Question: I have transformed an XHTML file into other XHTML file with XSLT. It has been successfully transformed and the output looks the same as the desired one but the transformed output doesn't display anything when its opened in the browser and in dreamweaver also the color of all the tags remain black from '</head>' tag onward instead of usual multi-colors. Find the screen shot of my output attached and also my code. Please help me out to sort out this problem.
Thanking you!
'''
<?xml version="1.0" encoding="utf-8"?>
<!DOCTYPE html PUBLIC "-//W3C//DTD XHTML 1.0 Strict//EN"
"http://www.w3.org/TR/xhtml1/DTD/xhtml1-strict.dtd">
<html xmlns="http://www.w3.org/1999/xhtml">
<head>
<meta name="generator" content=
"HTML Tidy for Linux/x86 (vers 11 February 2007), see www.w3.org" />
<meta http-equiv="Content-type" content="text/html; charset=us-ascii" />
<script type="t/j" src="abc.js">
</script>
<title></title>
</head>
<body>
<div id="o">
<div id="m">
<div id="nD">
<p id="nT">Part 1</p>
</div>
<div class="TF" id="123">
<script type="t/j" src="xyz.js"></script>
<script type="t/j" src="abc.js"></script>
<div class="iD">
<img alt="" src="ic.gif" /> <span class="iDe">ABC</span><br />
<div class="iDev">
<div id="ta12" class="bl" style="dis:bl"></div>
<div class="q">
<div id="t0b" class="block">
1<span style="color">TEXT1</span>
</div><br />
T <input type="radio" name="o0" id="t0" onclick="getFeedback()" />
F <input type="radio" name="op0" id="f0" onclick="getFeedback()" />
<div id="18">C</div>
<div id="sfb"></div>
</div><br />
</div>
</div>
</div>
</div>
</div>
</body>
</html>
'''
'''
<?xml version="1.0"?>
<xsl:stylesheet xmlns:xsl="http://www.w3.org/1999/XSL/Transform" xmlns:xhtml="http://www.w3.org/1999/xhtml" xmlns="http://www.w3.org/1999/xhtml" version="1.0" exclude-result-prefixes="xhtml">
<xsl:output method="xml" indent="yes" encoding="UTF-8"/>
<xsl:strip-space elements="*"/>
<xsl:template match="@*|node()">
<xsl:copy>
<xsl:apply-templates select="@*|node()"/>
</xsl:copy>
</xsl:template>
<xsl:template match="xhtml:body">
<script type="t/j" src="pqr.js" xml:space="preserve"/>
<script type="t/j" src="stu.js" xml:space="preserve"/>
<body onload="loadPage()" onunload="unloadPage()">
<xsl:apply-templates select="@*|node()"/>
</body>
</xsl:template>
<xsl:template match="xhtml:div[@id='123']/@*">
<xsl:attribute name="class">QT</xsl:attribute>
<xsl:attribute name="id">456</xsl:attribute>
</xsl:template>
<xsl:template match="xhtml:script[@src='xyz.js']">
<xsl:copy>
<xsl:apply-templates select="@*[not(@src)]"/>
<xsl:attribute name="src">lmn.js</xsl:attribute>
<xsl:apply-templates select="node()"/>
</xsl:copy>
</xsl:template>
<xsl:template match="xhtml:body//xhtml:script[@src='abc.js']"/>
<xsl:template match="@onclick"/>
<xsl:template match="xhtml:body//xhtml:div[@id='19']"/>
<xsl:template match="xhtml:div[@class='iD']">
<form name="form">
<xsl:copy>
<xsl:apply-templates select="@*|node()"/>
</xsl:copy>
<xsl:apply-templates select="following-sibling::xhtml:div[1]" mode="inside-form"/>
<br/>
<input type="submit" name="sub" value="Done"/>
</form>
</xsl:template>
<xsl:template match="xhtml:div[@id='ta12']">
<xsl:copy>
<xsl:attribute name="class">pa</xsl:attribute>
<xsl:attribute name="value">10</xsl:attribute>
</xsl:copy>
</xsl:template>
<xsl:template match="xhtml:div[@id='t0b']">
<xsl:copy>
<xsl:copy-of select="@*"/>
<xsl:attribute name="id">ta0b8</xsl:attribute>
<xsl:apply-templates select="node()"/>
</xsl:copy>
</xsl:template>
<xsl:template match="xhtml:input[@name='o0']">
<xsl:copy>
<xsl:copy-of select="@*"/>
<xsl:attribute name="name">key0b8</xsl:attribute>
<xsl:attribute name="class">block</xsl:attribute>
<xsl:apply-templates select="node()"/>
</xsl:copy>
</xsl:template>
<xsl:template match="xhtml:input[@name='op0']">
<xsl:copy>
<xsl:copy-of select="@*"/>
<xsl:attribute name="name">key0b8</xsl:attribute>
<xsl:attribute name="class">block</xsl:attribute>
<xsl:apply-templates select="node()"/>
</xsl:copy>
</xsl:template>
</xsl:stylesheet>
'''

Please see in the above image all the tags are in black from closing head tag onward and also the design section is blank.
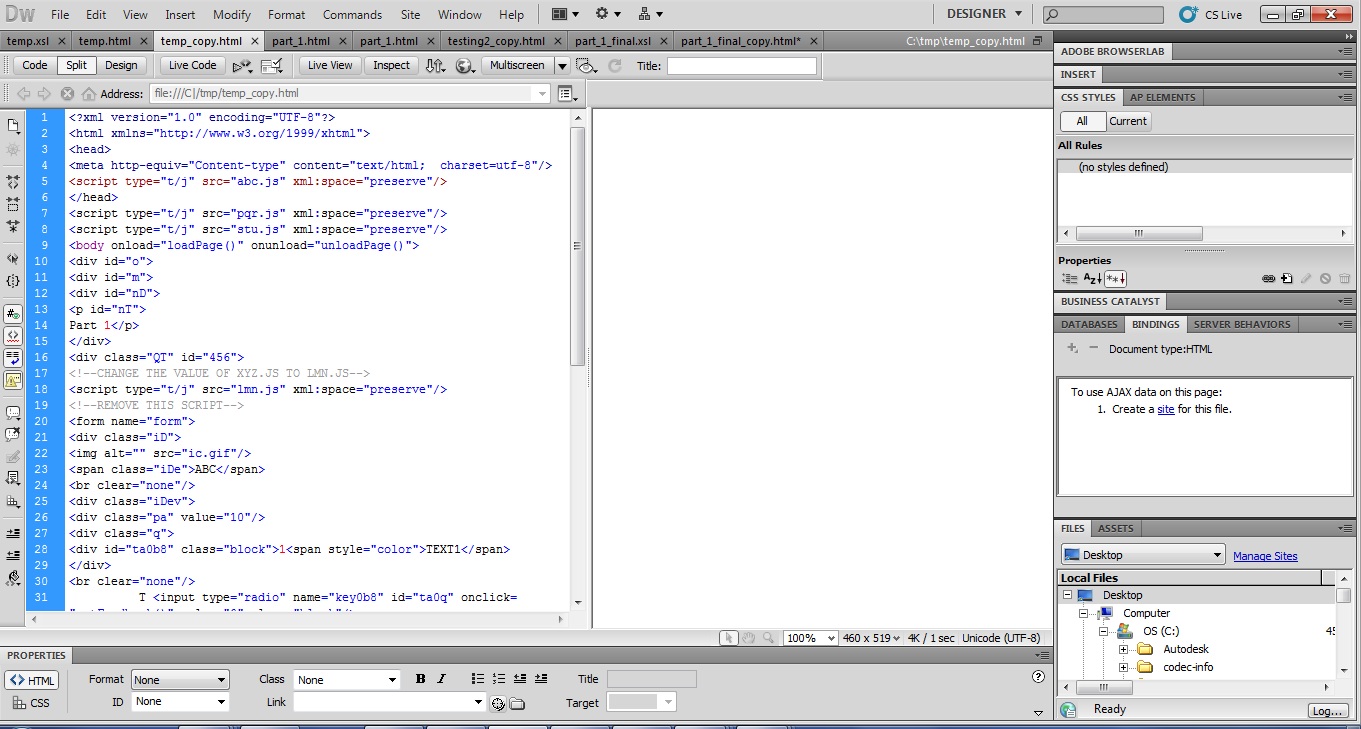
Answer: I get output if I change:
'''
<xsl:output method="xml" indent="yes" encoding="UTF-8"/>
'''
to:
'''
<xsl:output method="html" indent="yes" encoding="UTF-8"/>
'''